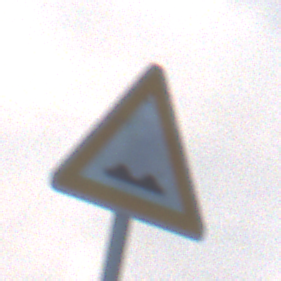
Verkehrszeichen: UnebeneFahrbahn
Umgebung: Outdoor, Nature
Tageszeit: SunriseSunset
Wetter: PartlyCloudy
Licht: Natural
Jahreszeit: NotSpecified
Kontrast: LowContrast